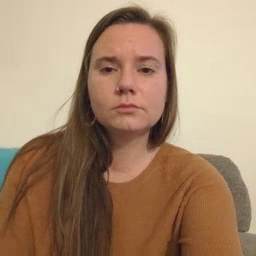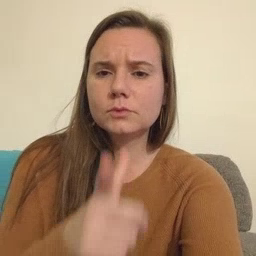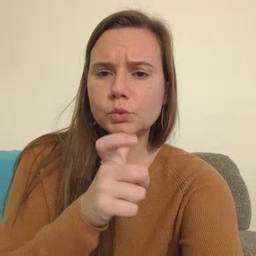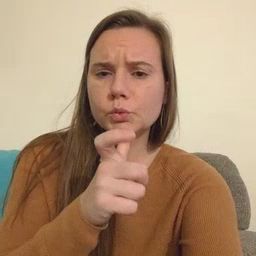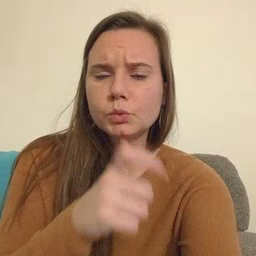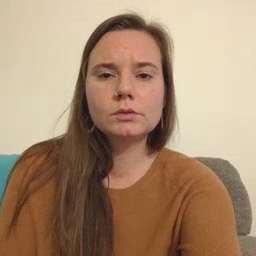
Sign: who